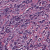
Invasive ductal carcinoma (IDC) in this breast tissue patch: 1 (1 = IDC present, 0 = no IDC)